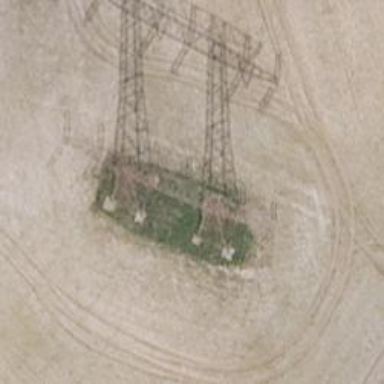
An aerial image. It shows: Tower with H-frame design.